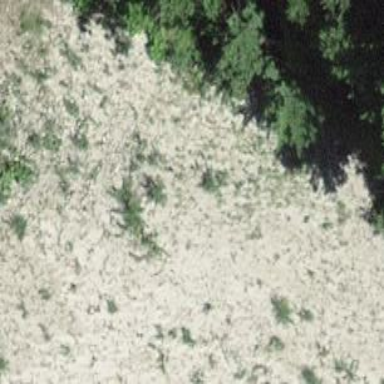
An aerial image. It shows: Landscape with shingle surface.